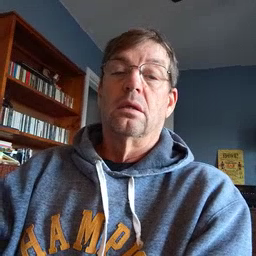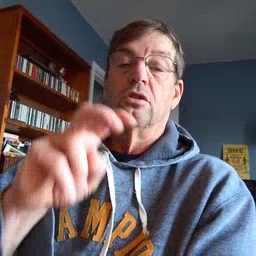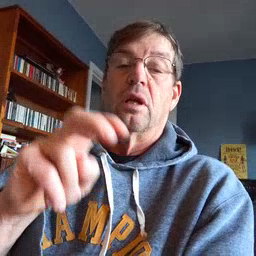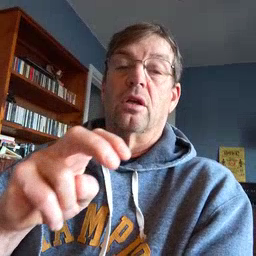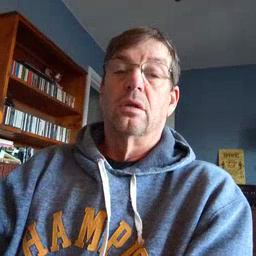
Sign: chair